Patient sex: M
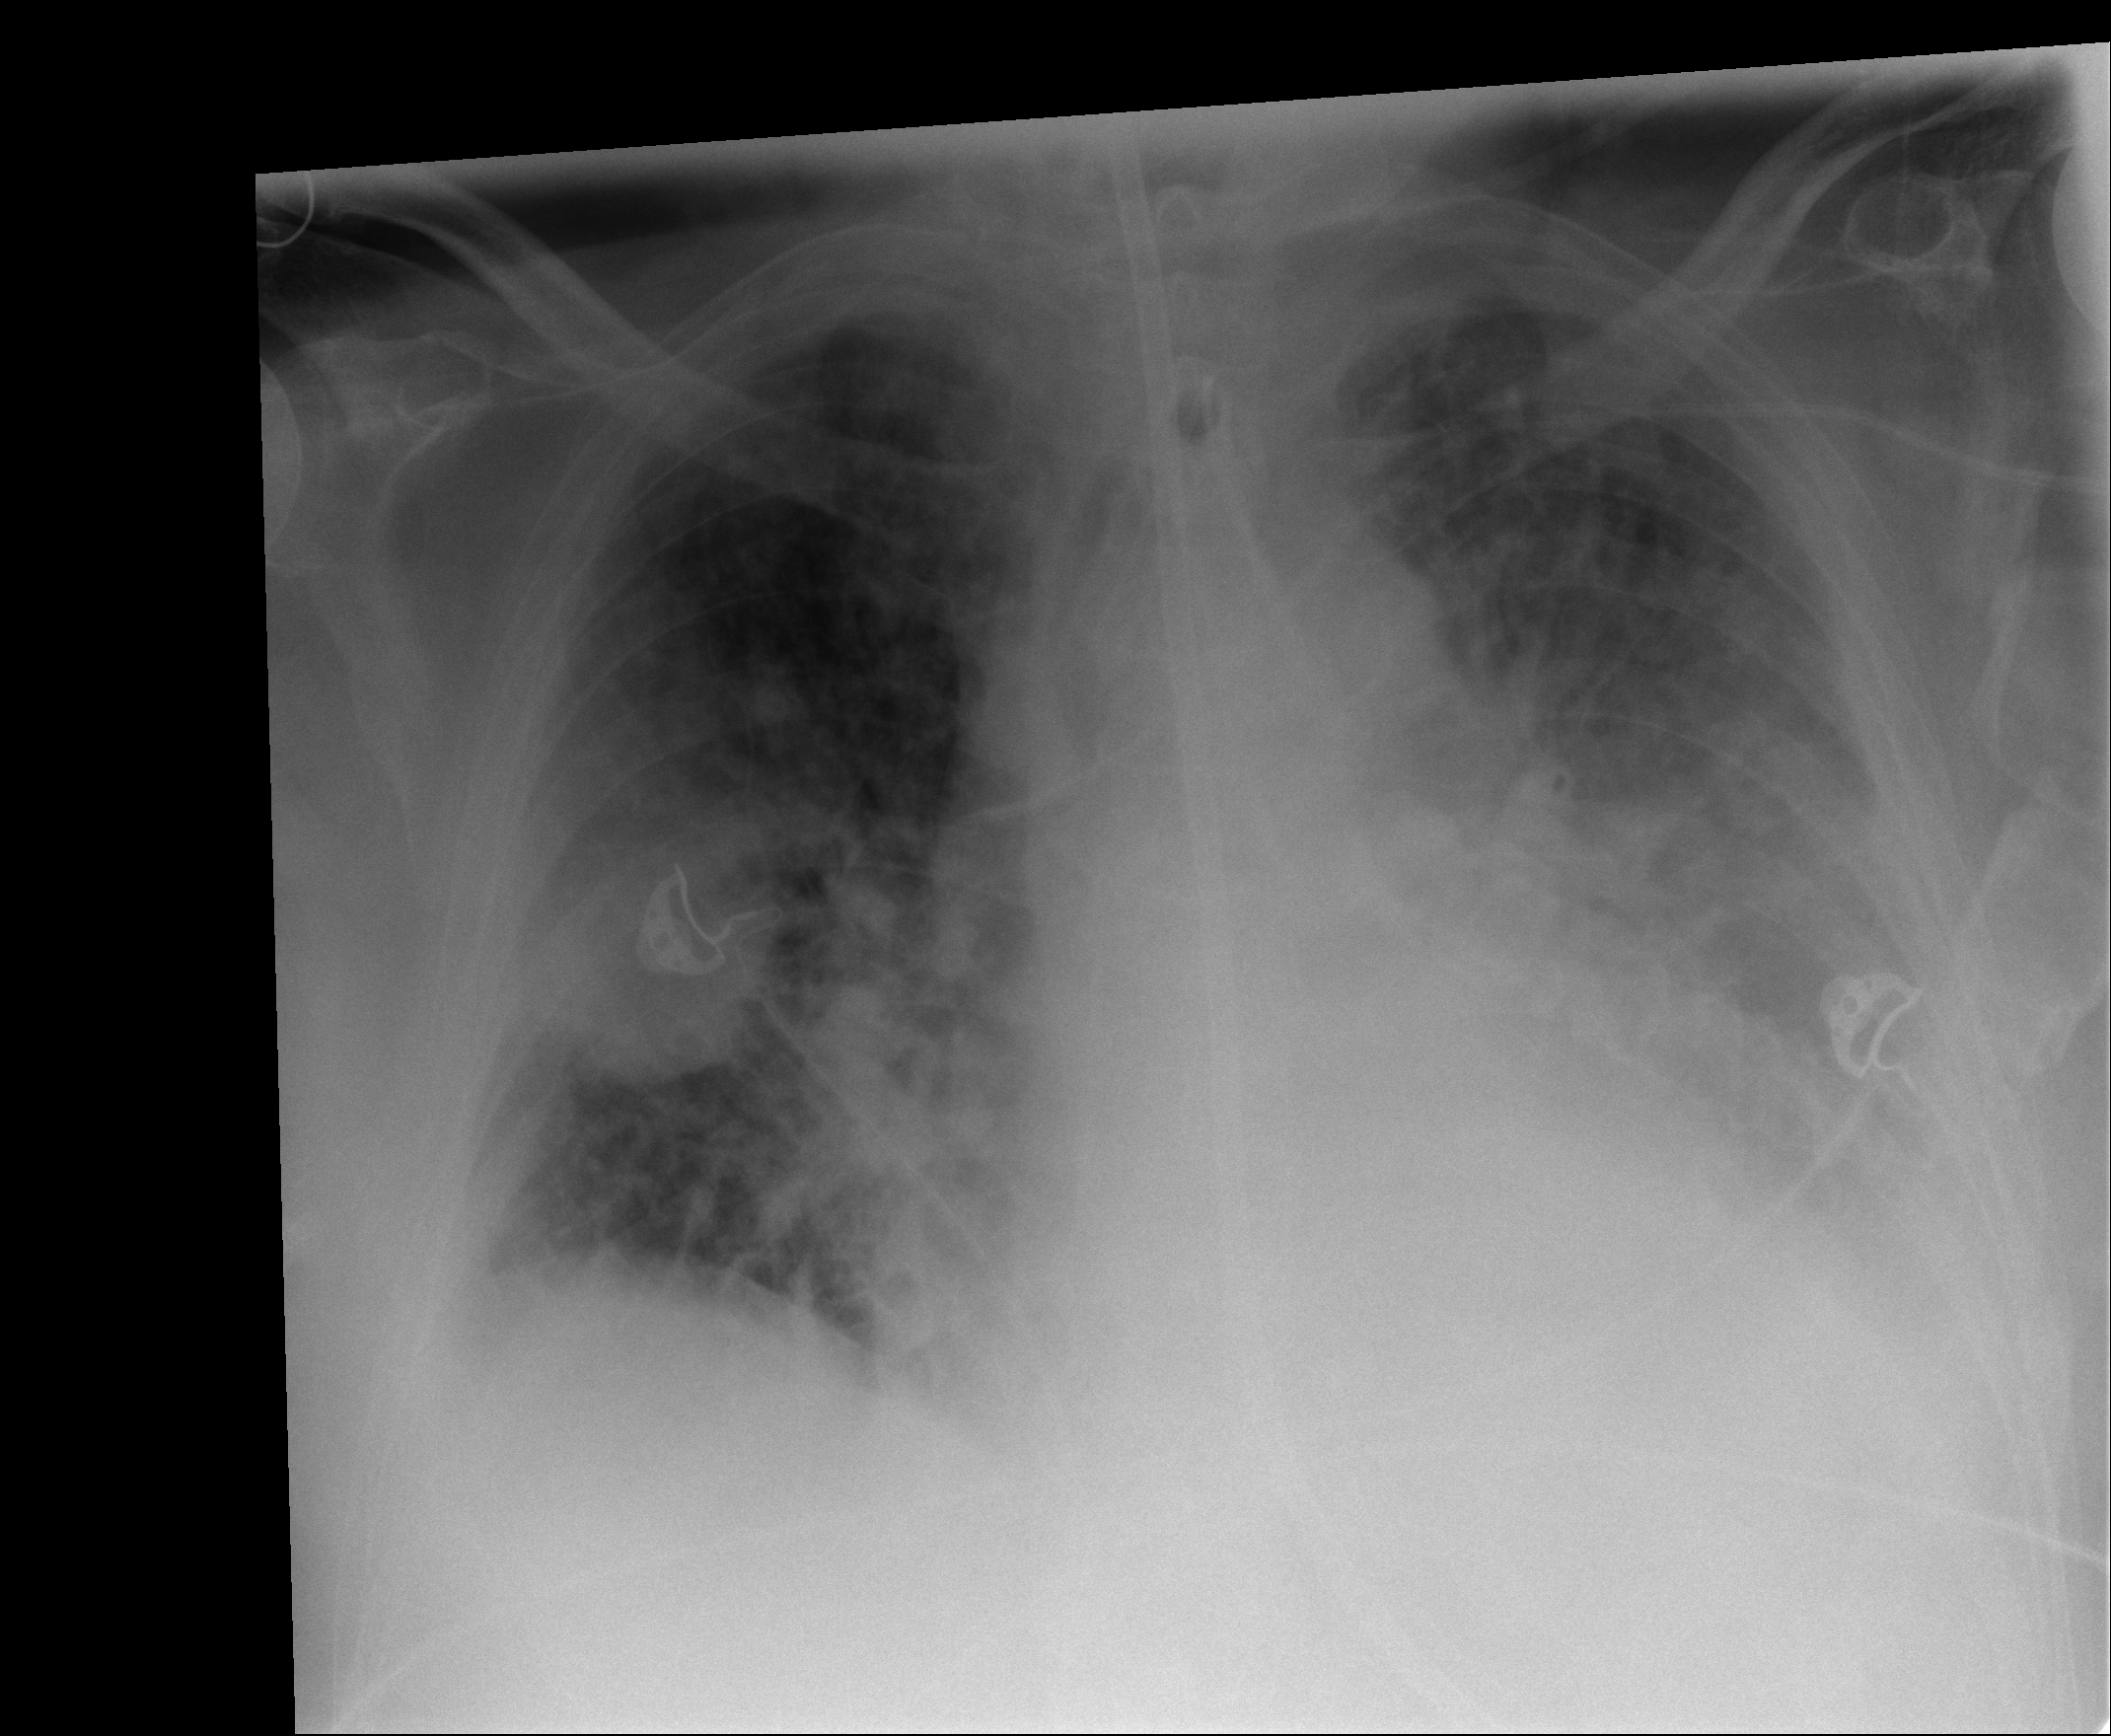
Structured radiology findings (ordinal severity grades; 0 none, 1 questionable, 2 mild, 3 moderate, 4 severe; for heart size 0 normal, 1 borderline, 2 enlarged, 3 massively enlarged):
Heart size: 2
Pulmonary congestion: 3
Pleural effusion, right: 1
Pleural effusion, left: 2
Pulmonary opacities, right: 3
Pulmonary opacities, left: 3
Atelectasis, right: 1
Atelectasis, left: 1